Question: Consider this simple example
'''
<div class="outer">
<div class="left">
left left left left left left left left left left left left left left left
</div>
<div class="right">
right
</div>
</div>
'''
I want to 'float' the children 'div's to left and right, in the same line. Also, when the outer 'div'size is shrinked, I want it to scroll, rather than inserting a line break between the 2 divs.
This is my CSS:
'''
.outer {
width:fit-content;
border: 1px solid black;
white-space:nowrap;
overflow-x:auto;
}
.left, .right{
display:inline-block;
}
.left {
background-color: #dcc2c2;
}
.right {
clear:none;
float:right;
background-color: #d0dee8;
}
'''
The problem is that when outer 'div' is shrinked, a line break is inserted:

Here is a <URL>. Any help is appreciated.
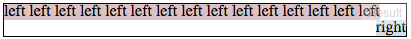
Answer: You can use <URL>:
'''
.outer {
display: flex; /* Magic begins */
justify-content: space-between; /* Flush to the edges */
overflow-x: auto; /* Add scrollbar if necessary */
border: 1px solid black;
}
.left, .right {
flex-shrink: 0; /* Don't shrink them */
white-space: nowrap; /* Don't wrap lines inside them */
}
.left {
background-color: #dcc2c2;
}
.right {
background-color: #d0dee8;
}
'''
'''
<div class="outer">
<div class="left">left left left left left left left left left left left left left left left</div>
<div class="right">right</div>
</div>
'''